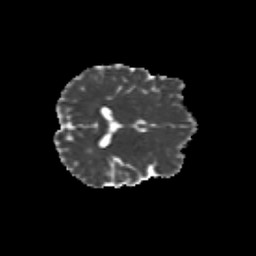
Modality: MD
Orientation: axial
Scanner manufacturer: siemens
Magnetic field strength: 3 T
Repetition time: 9.2 s
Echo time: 0.084 s